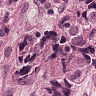
Metastatic tissue present: yes